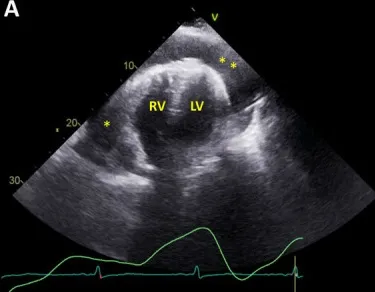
Transthoracic echocardiography, apical 4-chamber.
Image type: radiology (ultrasound)